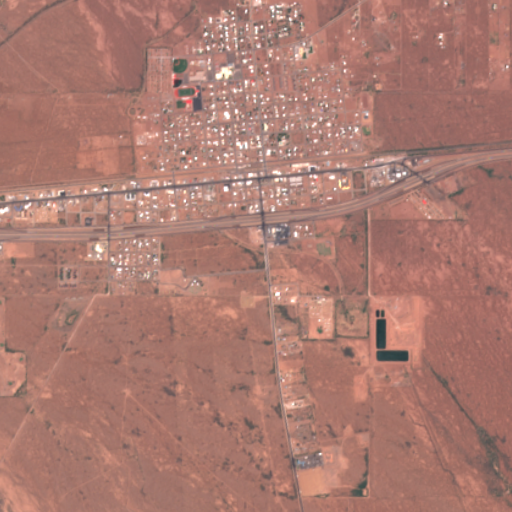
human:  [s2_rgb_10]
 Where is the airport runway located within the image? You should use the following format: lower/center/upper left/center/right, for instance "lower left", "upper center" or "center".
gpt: The airport runway is located in the upper left of the image.
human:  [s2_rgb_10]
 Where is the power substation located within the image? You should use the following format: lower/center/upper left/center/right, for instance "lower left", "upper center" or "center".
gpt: The power substation is located in the center of the image.
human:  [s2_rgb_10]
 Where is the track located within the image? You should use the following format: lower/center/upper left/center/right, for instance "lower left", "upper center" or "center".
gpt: The track is located in the upper center of the image.
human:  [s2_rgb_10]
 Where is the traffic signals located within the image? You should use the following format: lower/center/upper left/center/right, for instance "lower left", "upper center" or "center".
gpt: The traffic signals is located in the center of the image.
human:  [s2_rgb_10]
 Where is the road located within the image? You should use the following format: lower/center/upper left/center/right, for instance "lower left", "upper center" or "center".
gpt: There is no road in the image.